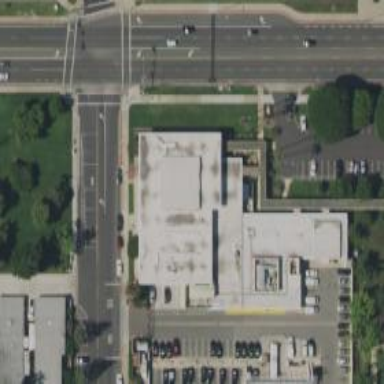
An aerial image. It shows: Police building.